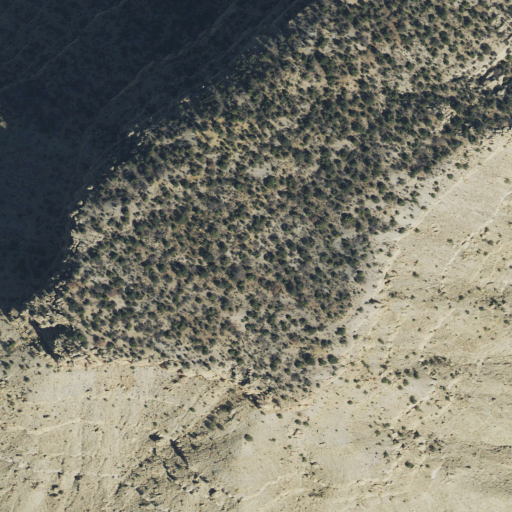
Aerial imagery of mountain in Utah named Crescent Butte containing shrub, evergreen forest, and barren land